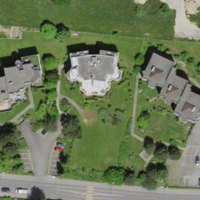
EUNIS habitat code: 55
Species observed at this site:
Sambucus racemosa